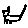
Label: cat